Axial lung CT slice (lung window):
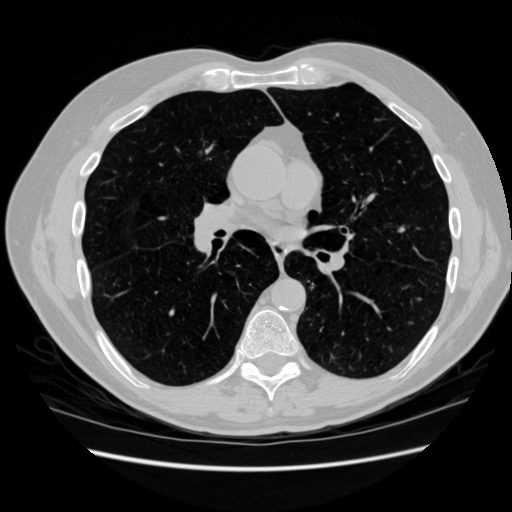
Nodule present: no